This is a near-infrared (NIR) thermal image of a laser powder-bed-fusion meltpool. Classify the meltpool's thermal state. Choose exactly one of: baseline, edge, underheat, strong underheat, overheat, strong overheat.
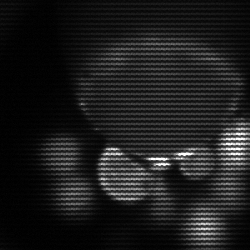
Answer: edge